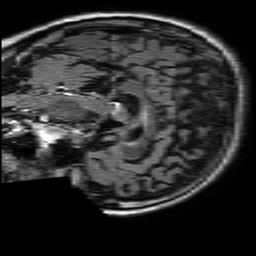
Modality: FLAIR
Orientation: sagittal
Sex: female
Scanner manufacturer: philips
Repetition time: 11 s
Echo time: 0.125 s